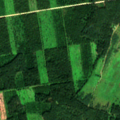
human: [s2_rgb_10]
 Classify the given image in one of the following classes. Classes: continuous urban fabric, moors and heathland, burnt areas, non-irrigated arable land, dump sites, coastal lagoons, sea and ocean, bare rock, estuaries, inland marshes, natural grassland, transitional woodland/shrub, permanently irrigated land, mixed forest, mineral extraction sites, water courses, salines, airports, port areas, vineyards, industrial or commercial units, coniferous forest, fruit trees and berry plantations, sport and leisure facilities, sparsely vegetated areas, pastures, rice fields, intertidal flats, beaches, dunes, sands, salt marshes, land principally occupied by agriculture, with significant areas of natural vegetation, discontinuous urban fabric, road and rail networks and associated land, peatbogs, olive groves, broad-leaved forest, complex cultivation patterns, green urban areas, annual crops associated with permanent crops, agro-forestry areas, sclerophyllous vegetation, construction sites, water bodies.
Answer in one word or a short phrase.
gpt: pastures, coniferous forest, mixed forest, transitional woodland/shrub